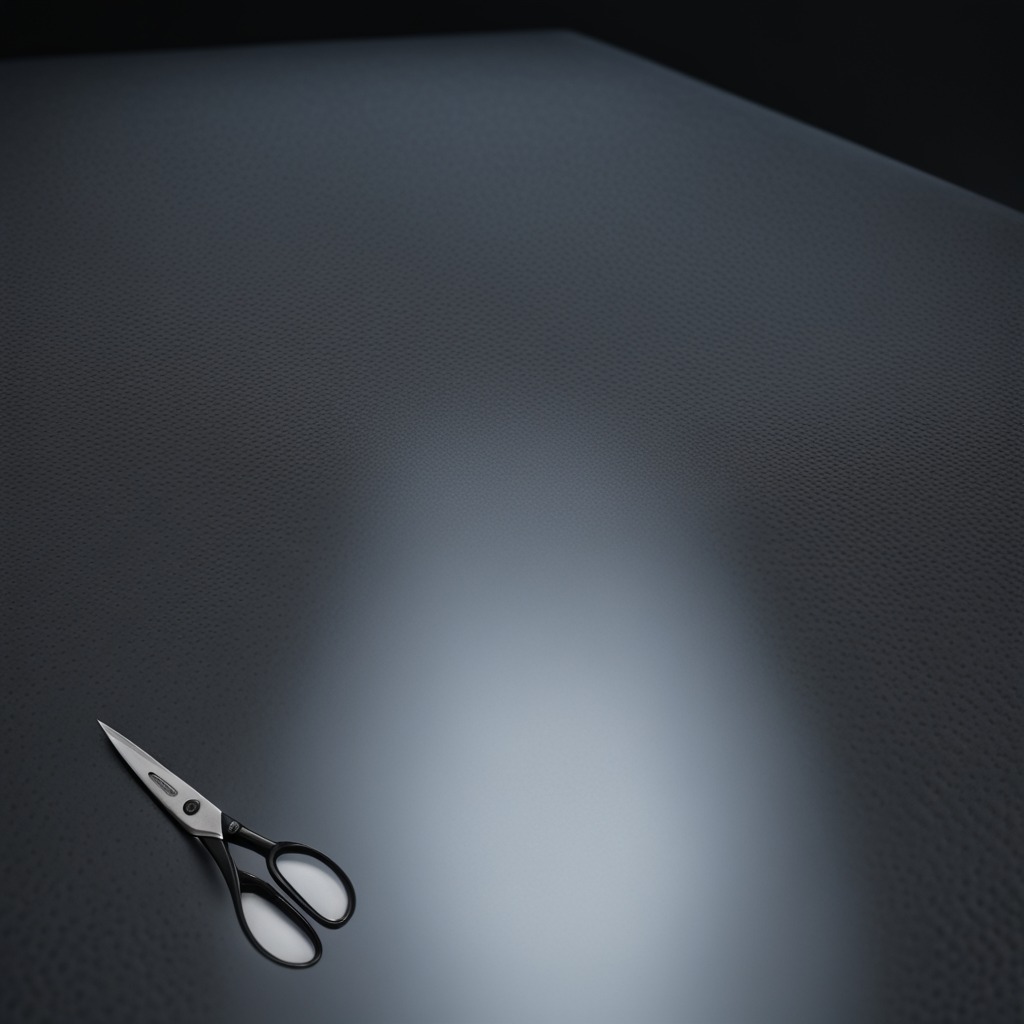
A scissor is lying on a clean granite table inside a workshop at night.